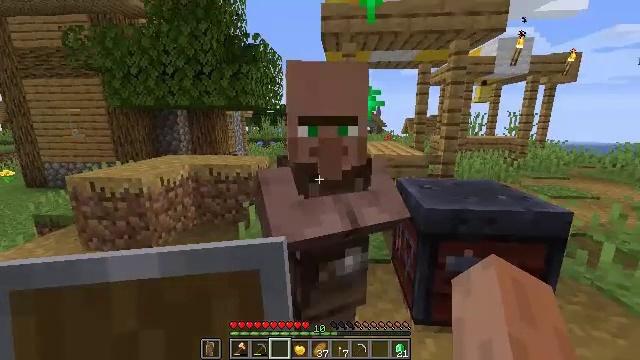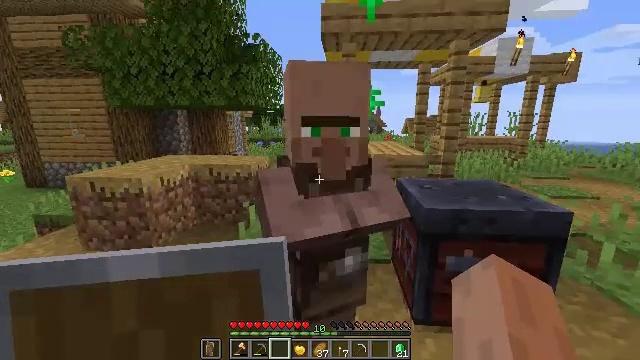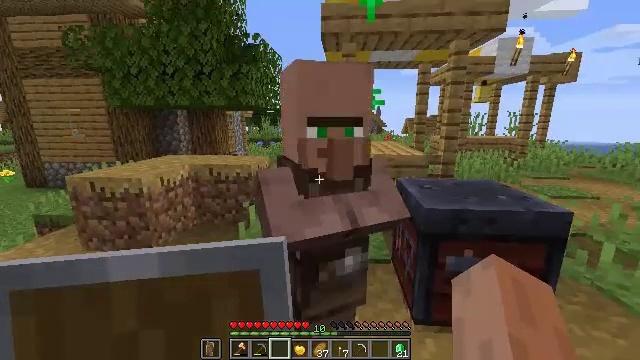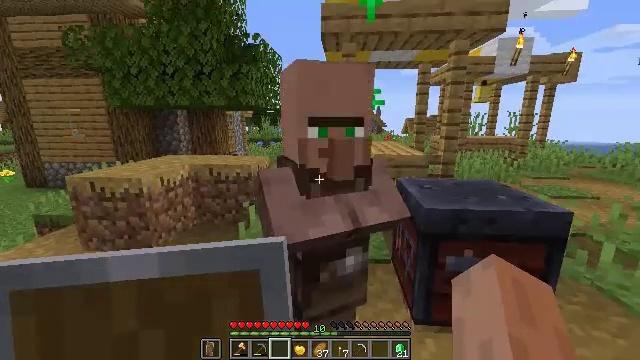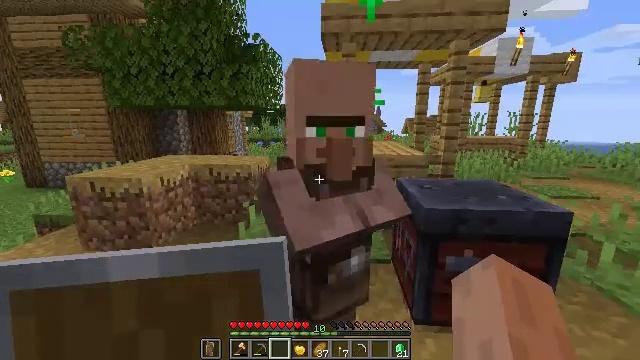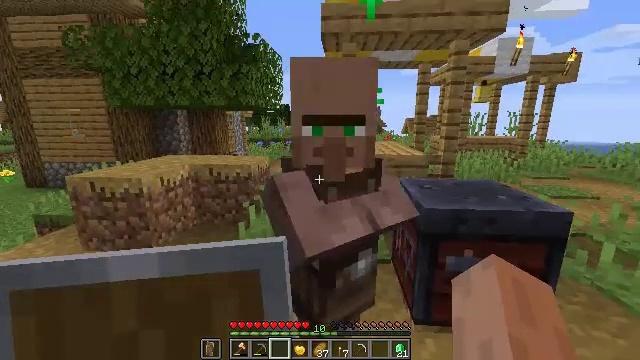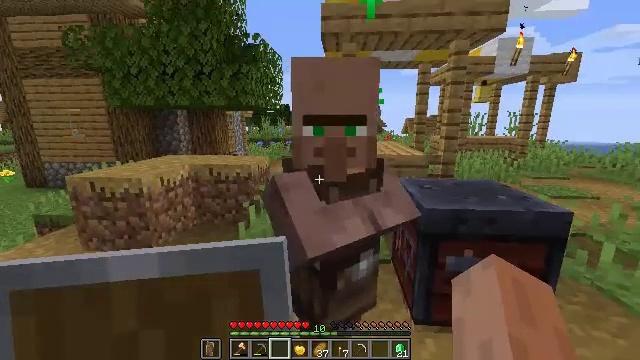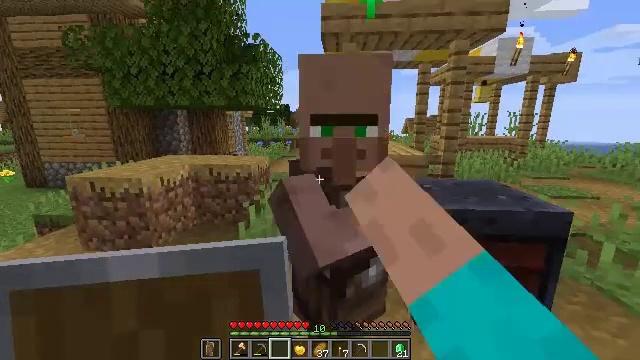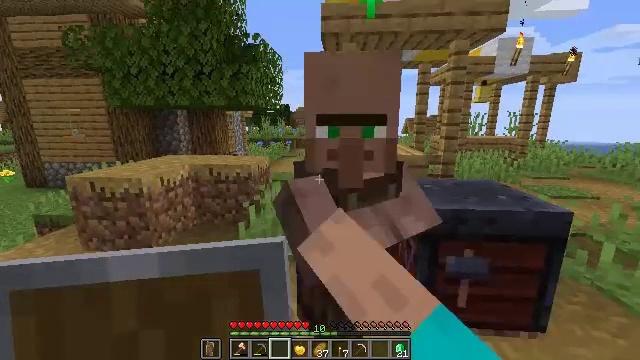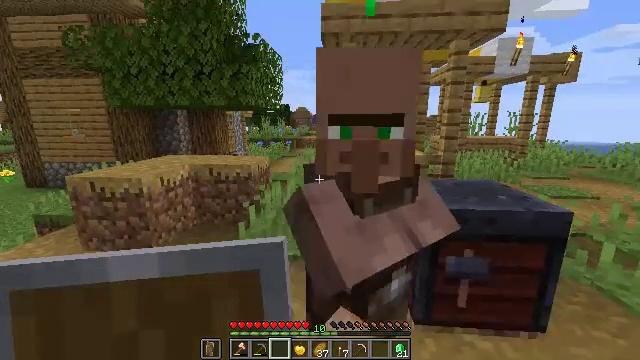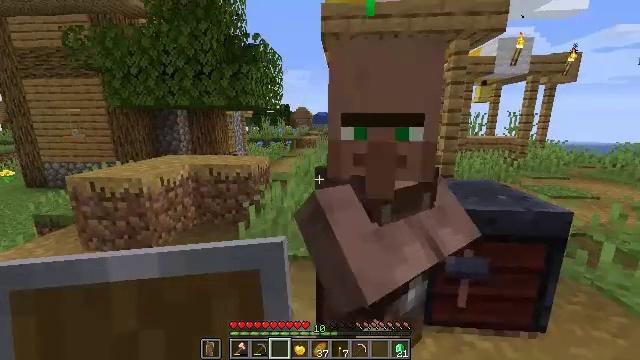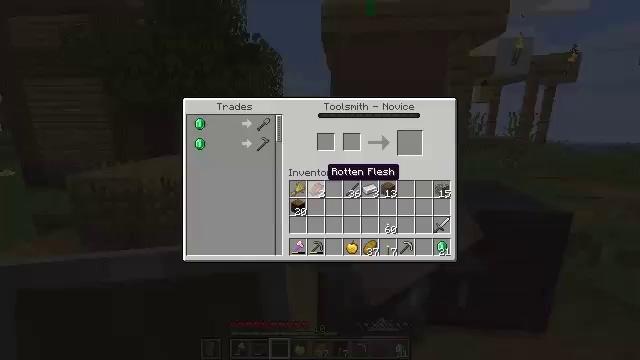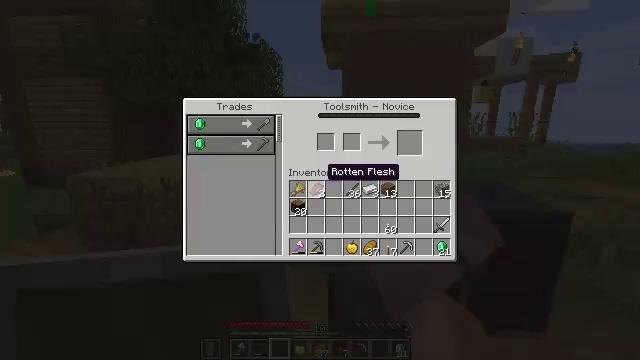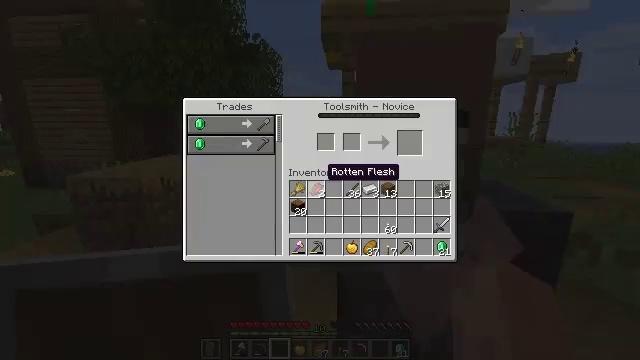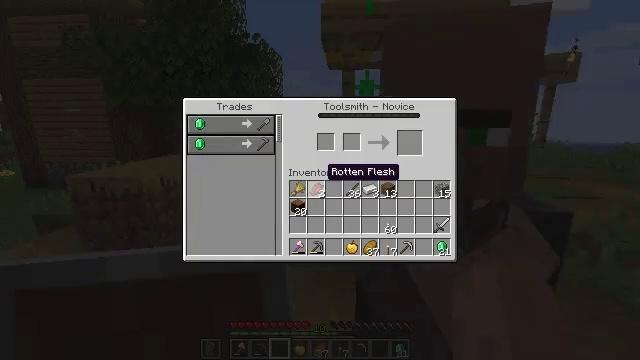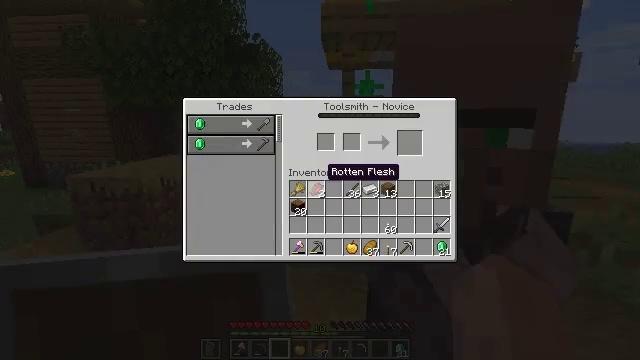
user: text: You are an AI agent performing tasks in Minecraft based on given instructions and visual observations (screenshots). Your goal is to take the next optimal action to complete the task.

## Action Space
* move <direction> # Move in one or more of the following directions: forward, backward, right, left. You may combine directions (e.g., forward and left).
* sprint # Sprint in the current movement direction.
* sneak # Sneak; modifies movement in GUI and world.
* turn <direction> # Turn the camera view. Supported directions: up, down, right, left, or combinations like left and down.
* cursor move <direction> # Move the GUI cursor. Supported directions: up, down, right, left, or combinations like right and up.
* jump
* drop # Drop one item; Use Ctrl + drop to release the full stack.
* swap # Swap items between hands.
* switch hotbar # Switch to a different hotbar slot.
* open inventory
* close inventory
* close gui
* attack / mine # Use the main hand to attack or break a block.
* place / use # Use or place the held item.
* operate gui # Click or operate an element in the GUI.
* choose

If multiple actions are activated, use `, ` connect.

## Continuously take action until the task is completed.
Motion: motion action
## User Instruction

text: Recycle the smithing table.
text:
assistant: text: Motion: no_op
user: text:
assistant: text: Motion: no_op
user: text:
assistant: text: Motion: no_op
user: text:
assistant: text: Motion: no_op
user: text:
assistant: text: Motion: no_op
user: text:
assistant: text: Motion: use / place
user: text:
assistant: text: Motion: use / place
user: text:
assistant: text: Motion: use / place
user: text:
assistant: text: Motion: no_op
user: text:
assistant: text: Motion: no_op
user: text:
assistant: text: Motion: open gui
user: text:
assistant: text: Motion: no_op
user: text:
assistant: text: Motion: no_op
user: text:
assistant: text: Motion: no_op
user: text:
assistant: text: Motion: no_op
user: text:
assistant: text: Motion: no_op
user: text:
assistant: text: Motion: no_op
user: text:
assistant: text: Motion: cursor move left and up
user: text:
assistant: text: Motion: cursor move left and up
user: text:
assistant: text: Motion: cursor move left and up
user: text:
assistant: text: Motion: cursor move left and up
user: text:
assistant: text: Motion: cursor move left and up
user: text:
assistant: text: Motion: no_op
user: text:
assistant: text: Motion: no_op
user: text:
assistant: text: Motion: no_op
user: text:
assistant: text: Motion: no_op
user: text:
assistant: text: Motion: no_op
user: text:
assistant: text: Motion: close gui
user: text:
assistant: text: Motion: turn right and down, open inventory
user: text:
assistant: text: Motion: turn right and down